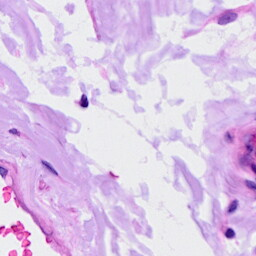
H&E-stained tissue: Ovarian